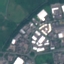
Label: Industrial